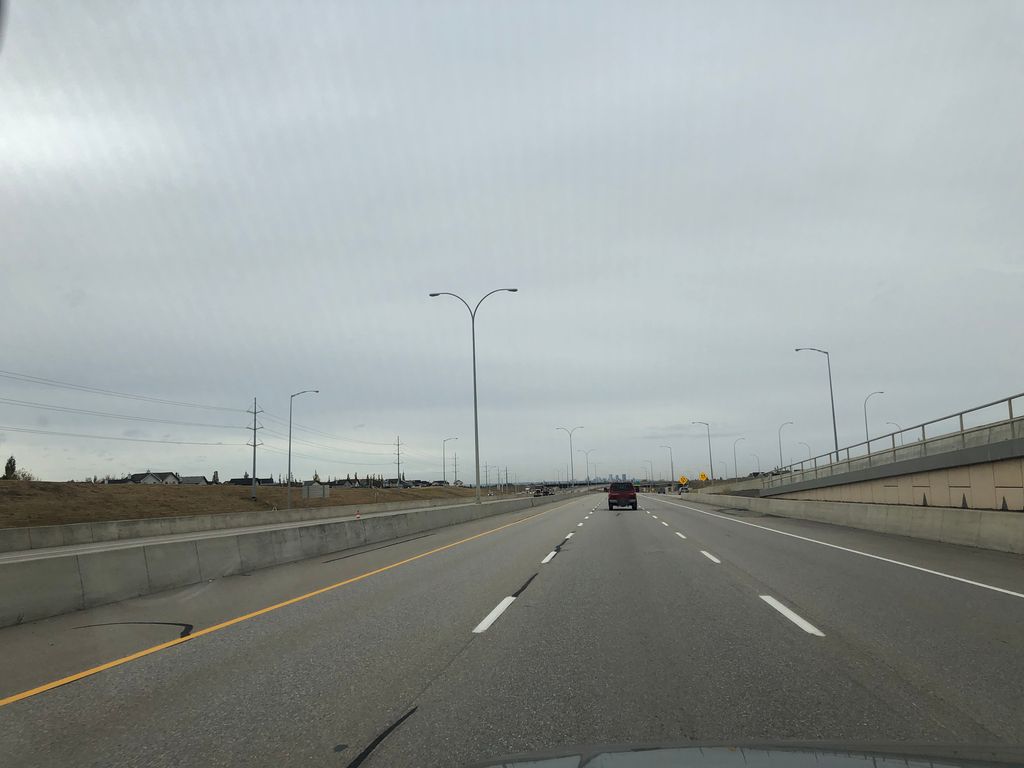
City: calgary